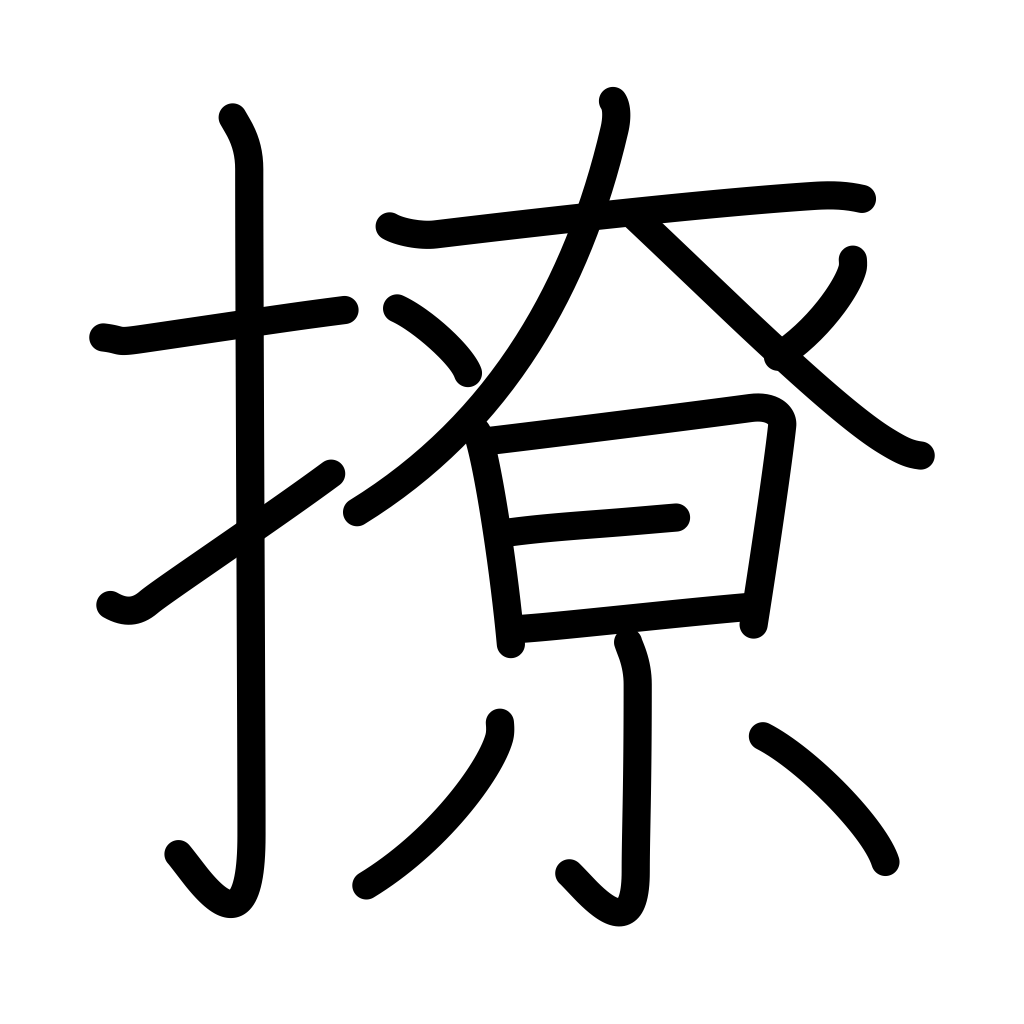
Meaning: disorder